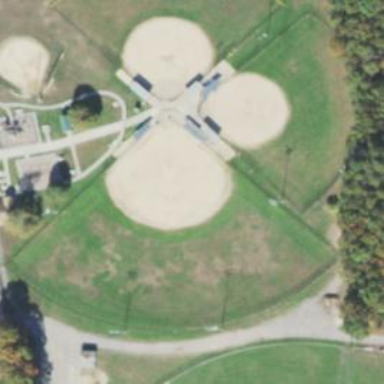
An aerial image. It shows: Baseball pitch for leisure land.